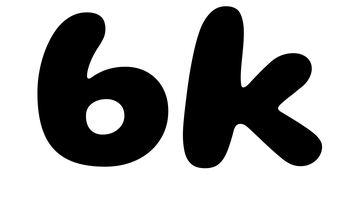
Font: Gluten_Bold